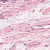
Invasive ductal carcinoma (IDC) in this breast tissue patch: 0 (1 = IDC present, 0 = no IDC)